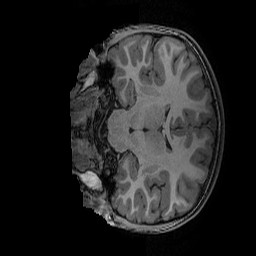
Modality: T1w
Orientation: coronal
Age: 9
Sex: female
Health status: ill
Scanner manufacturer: ge
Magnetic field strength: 3 T
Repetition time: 0.007664 s
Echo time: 0.00342 s